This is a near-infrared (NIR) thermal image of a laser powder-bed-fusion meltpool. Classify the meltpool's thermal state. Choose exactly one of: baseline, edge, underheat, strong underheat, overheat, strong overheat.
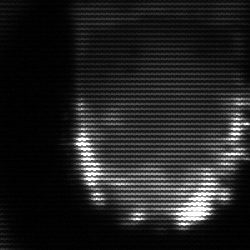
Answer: baseline